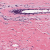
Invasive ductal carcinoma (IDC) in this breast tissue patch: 0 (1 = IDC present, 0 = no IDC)